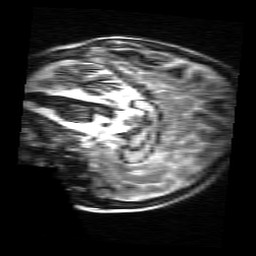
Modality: MP2RAGE
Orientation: sagittal
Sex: male
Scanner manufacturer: siemens
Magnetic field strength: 3 T
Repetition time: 5 s
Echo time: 0.00368 s